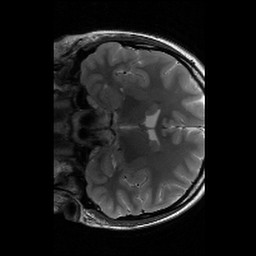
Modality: T2w
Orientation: coronal
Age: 22
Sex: female
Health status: healthy
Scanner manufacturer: siemens
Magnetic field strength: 3 T
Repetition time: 6 s
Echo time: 0.064 s